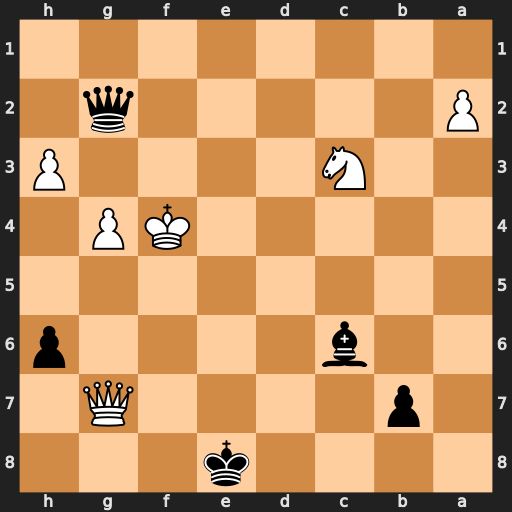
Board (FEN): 4k3/1p4Q1/2b4p/8/5KP1/2N4P/P5q1/8
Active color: b
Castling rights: -
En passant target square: -
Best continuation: Qf3+ Ke5 Qxc3+